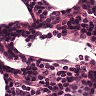
Metastatic tissue present: no